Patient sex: M
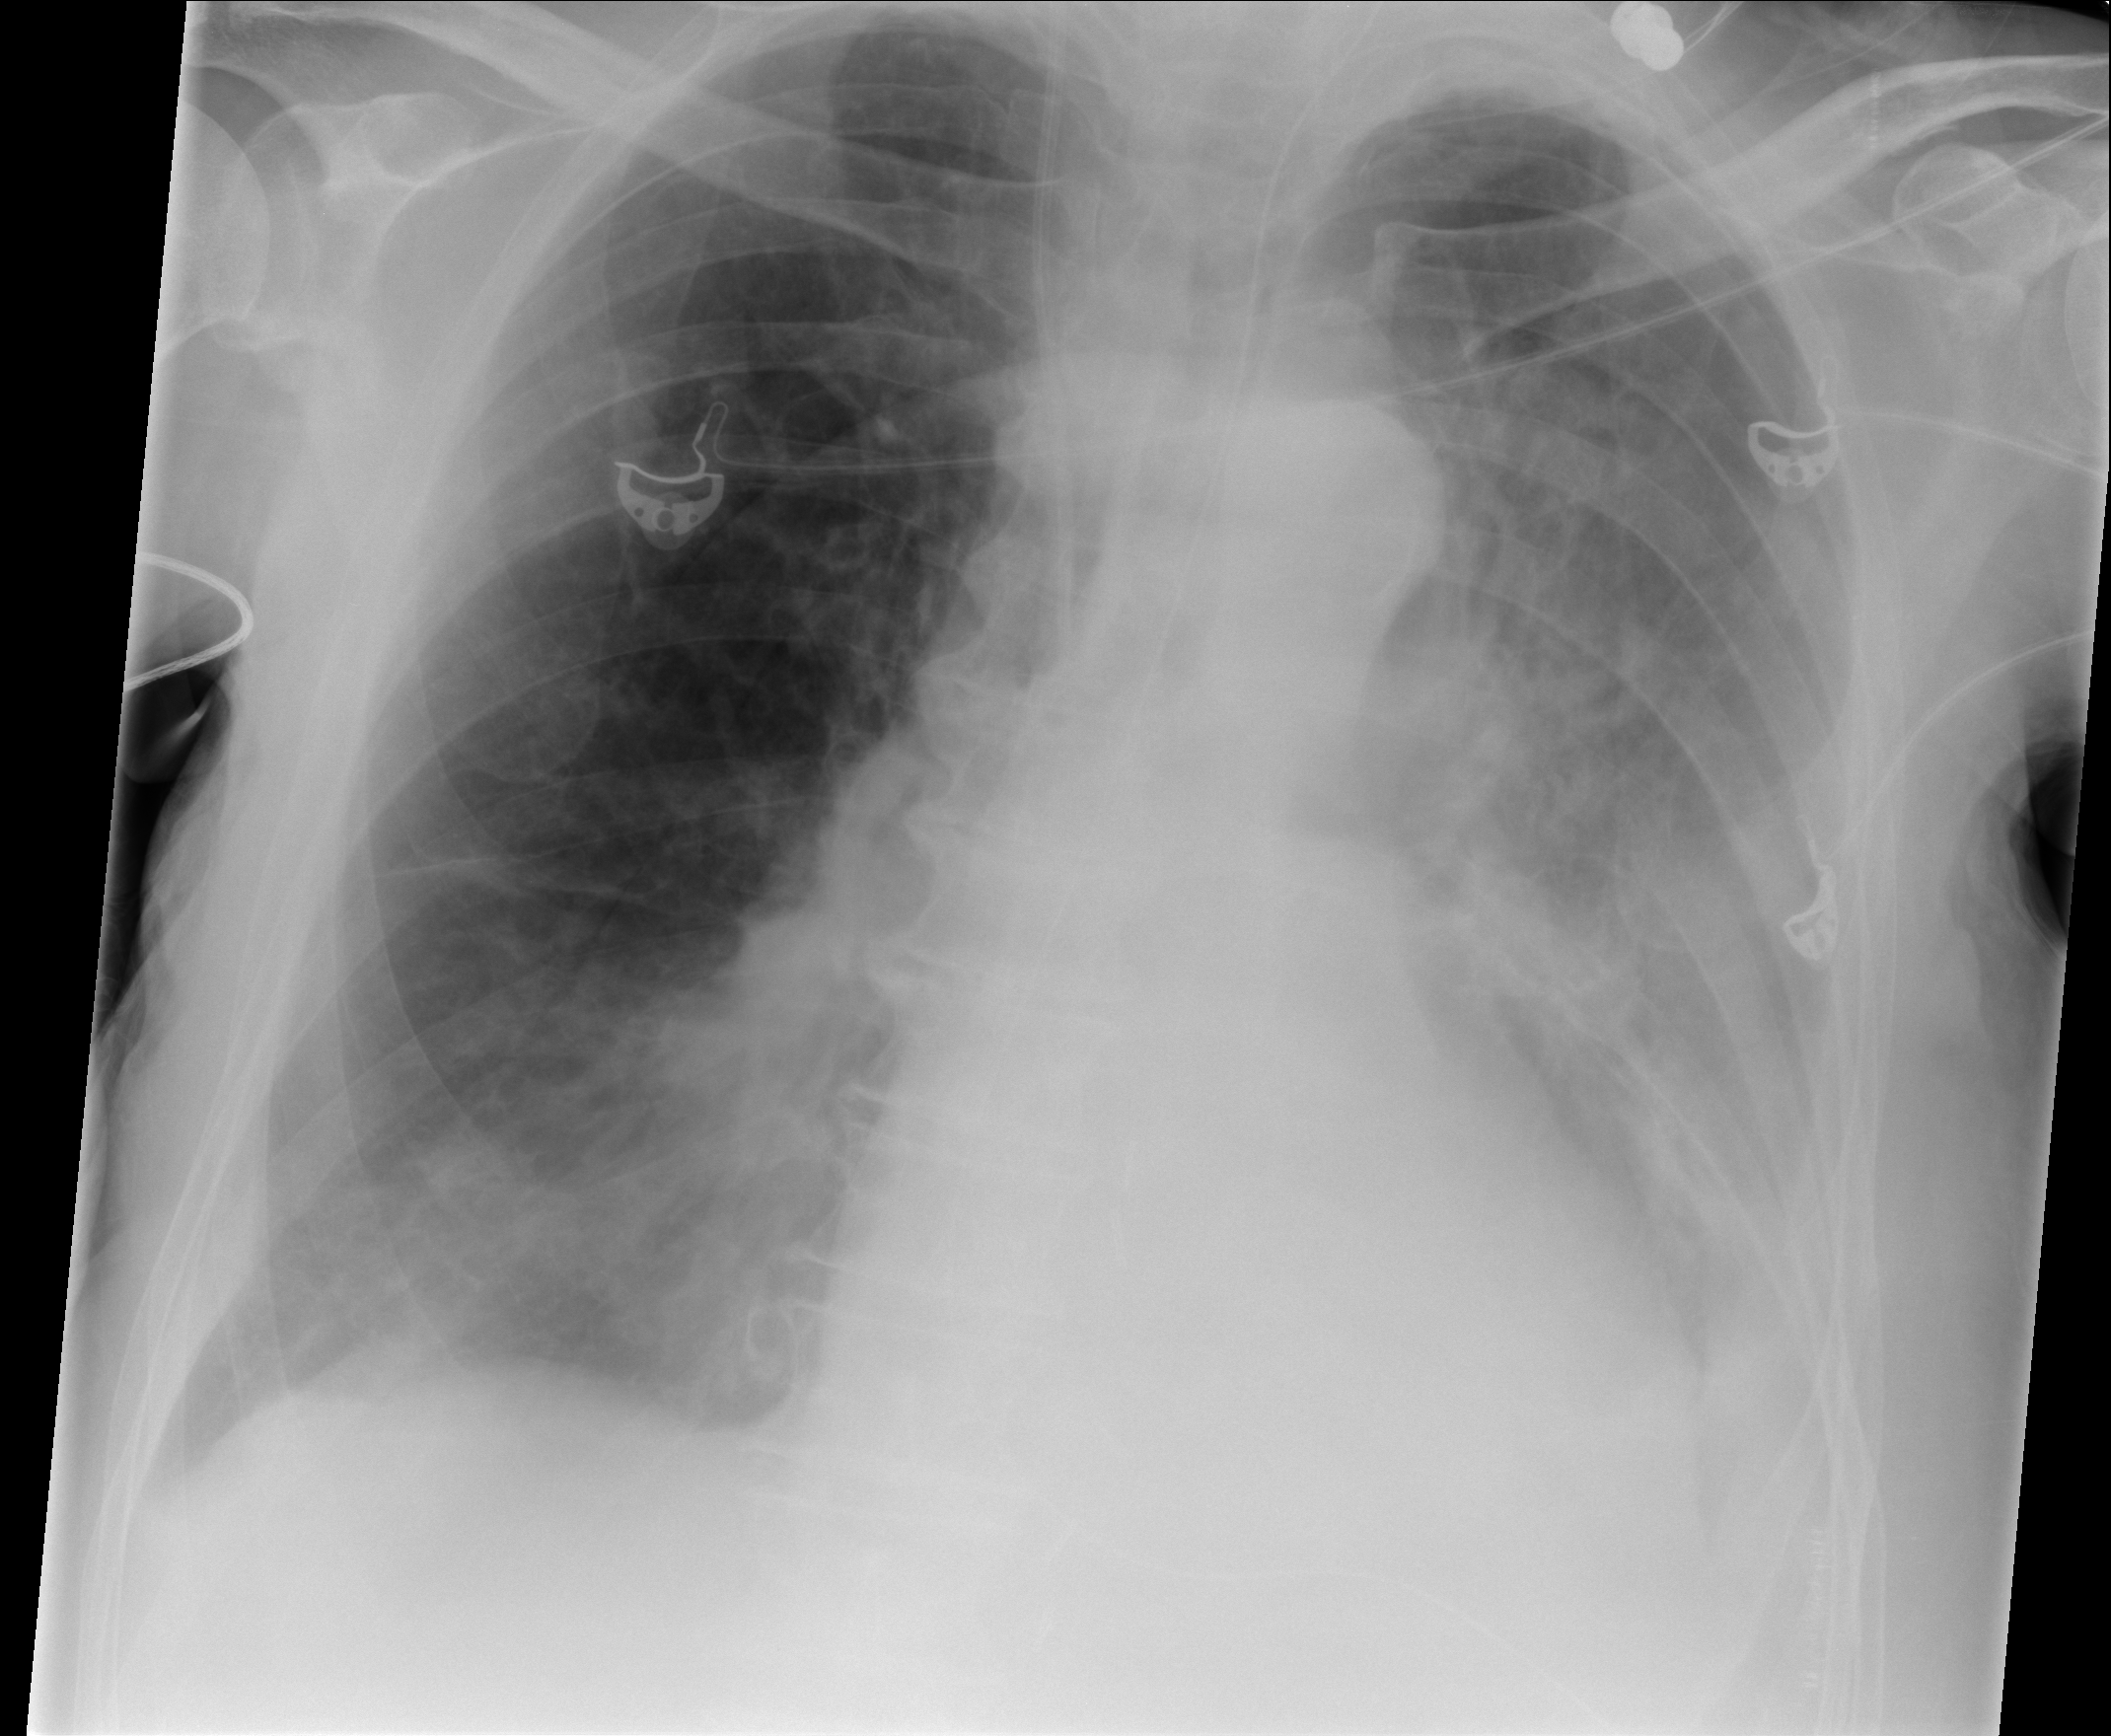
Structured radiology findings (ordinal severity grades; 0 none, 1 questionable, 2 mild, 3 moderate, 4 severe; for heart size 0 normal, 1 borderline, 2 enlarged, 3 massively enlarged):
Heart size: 0
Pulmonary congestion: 0
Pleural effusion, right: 2
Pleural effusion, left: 3
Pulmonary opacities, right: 2
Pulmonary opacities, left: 3
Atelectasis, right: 2
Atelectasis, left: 2